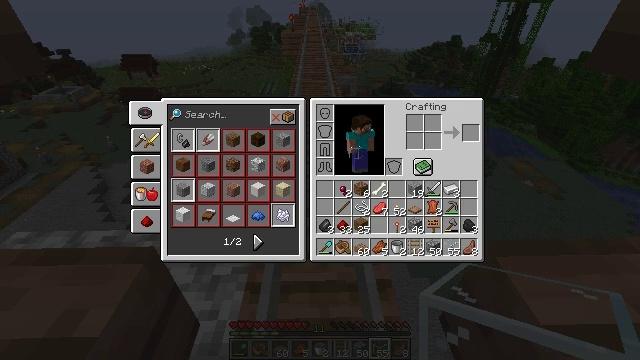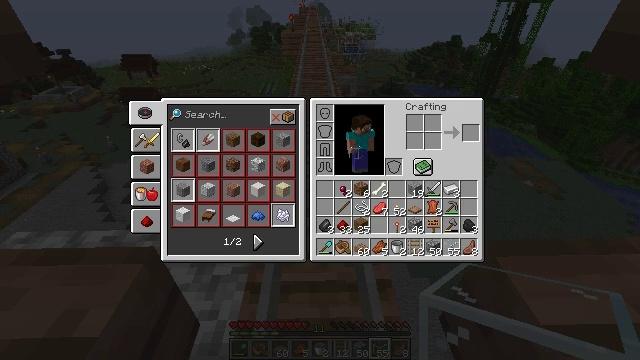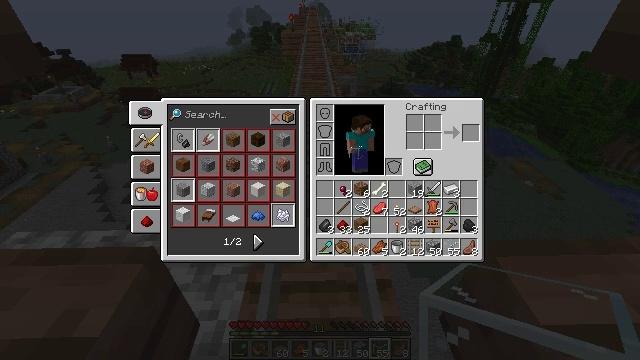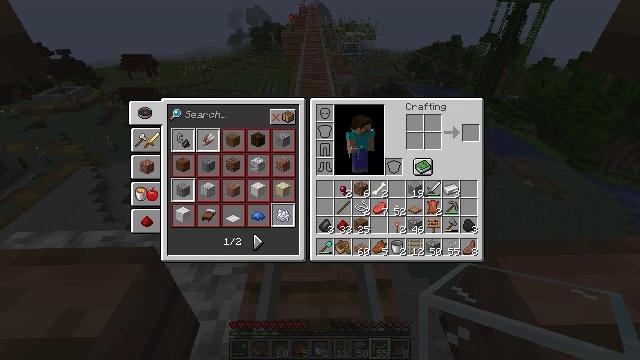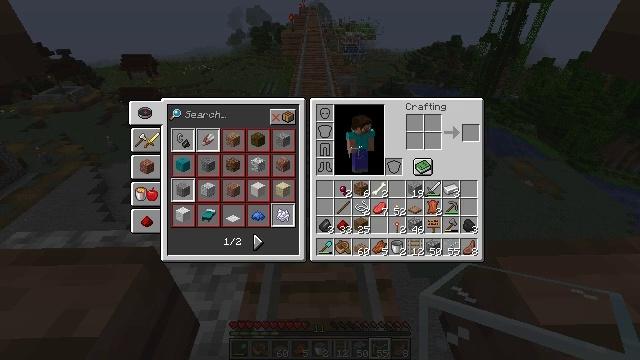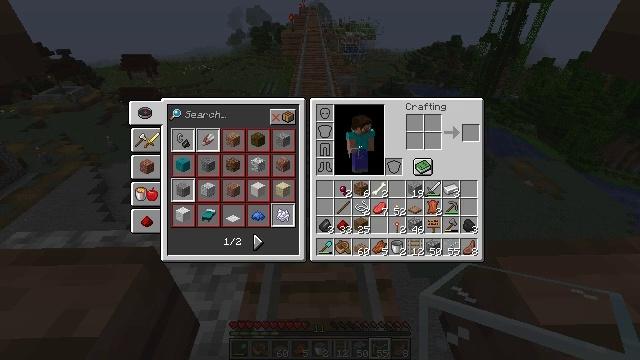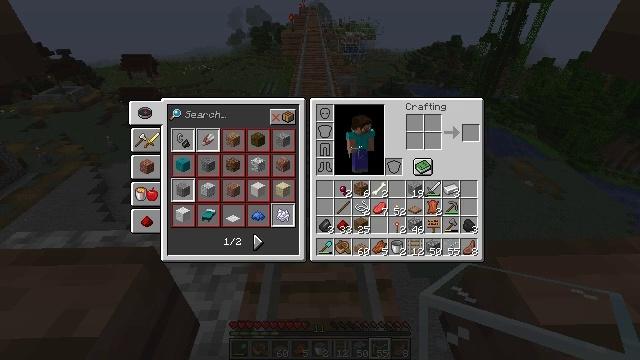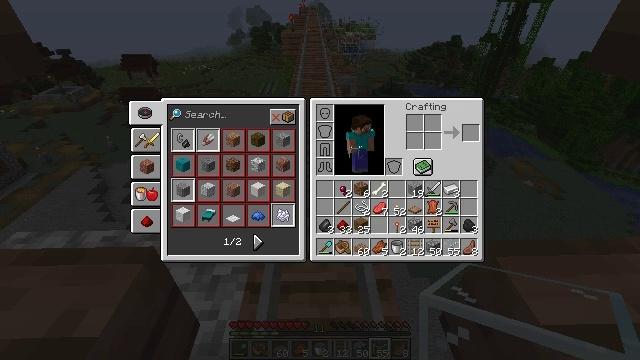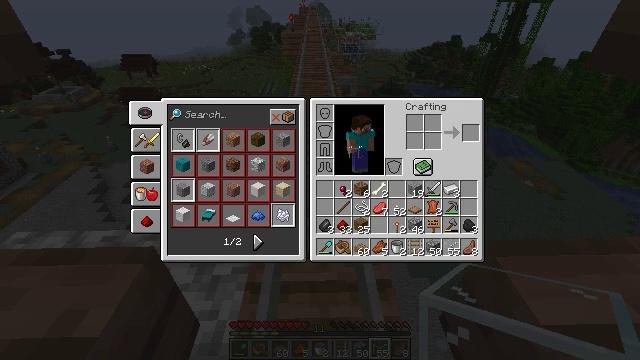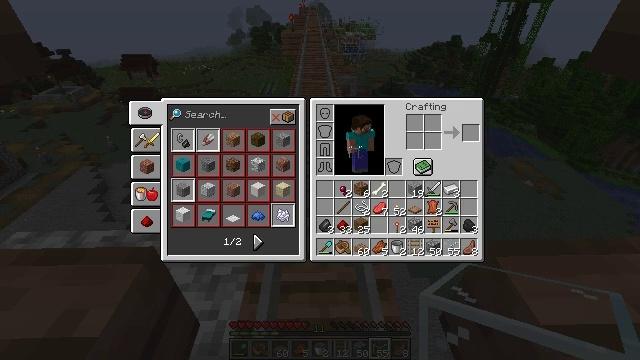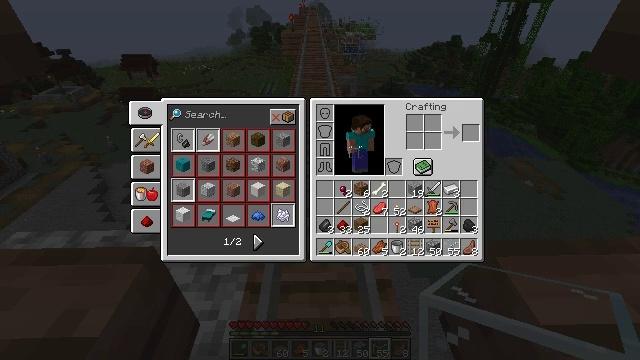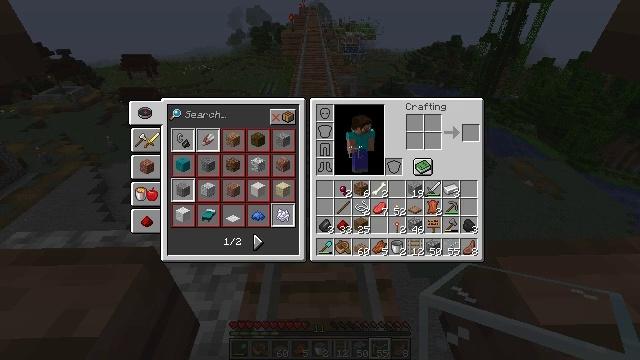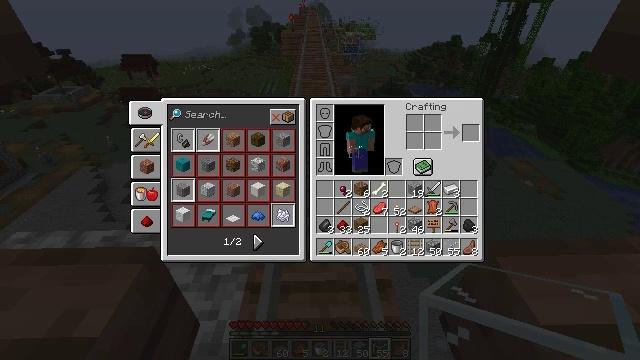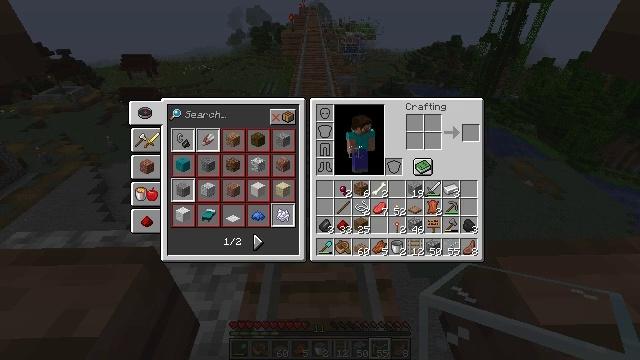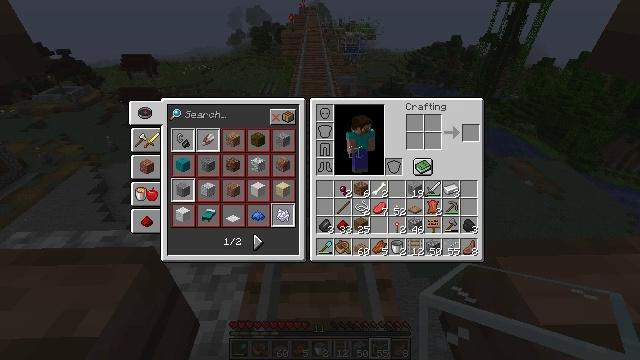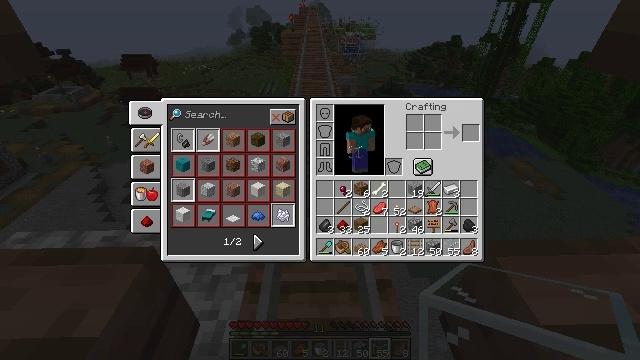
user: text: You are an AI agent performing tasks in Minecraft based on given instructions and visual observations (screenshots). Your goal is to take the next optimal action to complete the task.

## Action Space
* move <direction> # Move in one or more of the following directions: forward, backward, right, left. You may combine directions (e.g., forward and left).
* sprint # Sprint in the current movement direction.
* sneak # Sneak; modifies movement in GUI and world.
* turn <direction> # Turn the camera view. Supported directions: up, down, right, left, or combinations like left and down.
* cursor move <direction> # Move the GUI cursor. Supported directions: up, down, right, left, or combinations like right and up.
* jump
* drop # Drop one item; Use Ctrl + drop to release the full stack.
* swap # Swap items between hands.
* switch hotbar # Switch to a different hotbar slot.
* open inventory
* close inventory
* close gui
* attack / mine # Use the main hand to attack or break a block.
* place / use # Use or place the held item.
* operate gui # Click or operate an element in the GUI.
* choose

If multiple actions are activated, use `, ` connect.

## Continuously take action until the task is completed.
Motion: motion action
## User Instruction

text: Mine the glass to clear the view.
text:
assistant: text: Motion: no_op
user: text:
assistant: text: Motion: no_op
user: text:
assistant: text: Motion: no_op
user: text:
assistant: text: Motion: no_op
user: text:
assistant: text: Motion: no_op
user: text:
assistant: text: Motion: no_op
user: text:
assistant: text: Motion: no_op
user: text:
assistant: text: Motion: no_op
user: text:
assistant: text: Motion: no_op
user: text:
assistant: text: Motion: no_op
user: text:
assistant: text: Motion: no_op
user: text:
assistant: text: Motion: no_op
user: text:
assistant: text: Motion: no_op
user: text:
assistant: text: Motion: no_op
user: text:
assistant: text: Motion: no_op
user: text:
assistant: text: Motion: no_op
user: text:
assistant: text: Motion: no_op
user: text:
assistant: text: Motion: no_op
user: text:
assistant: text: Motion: no_op
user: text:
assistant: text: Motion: no_op
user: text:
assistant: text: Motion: no_op
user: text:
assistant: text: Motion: no_op
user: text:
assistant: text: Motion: no_op
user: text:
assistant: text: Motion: no_op
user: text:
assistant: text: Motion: no_op
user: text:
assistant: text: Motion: no_op
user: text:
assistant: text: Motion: no_op
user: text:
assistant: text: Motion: no_op
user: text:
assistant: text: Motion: no_op
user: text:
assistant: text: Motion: no_op